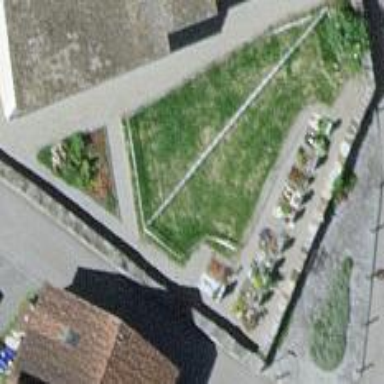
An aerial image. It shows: Cemetery.